Question: Short question: I'd like to add two constraints, so a textview always stays below both of two other labels. I'd like to do this via Interface Builder.
Longer explanation. This is my screen:

The "Lorem ipsum" text currently has a constraint that lets it stay 8 px below the red "MAR-14" label. I'd like to add a second, lower priority constraint that lets it stay 8 px below the location label ("Amsterdam, Netherlands") as well. How can I add this constraint easily in Interface Builder?
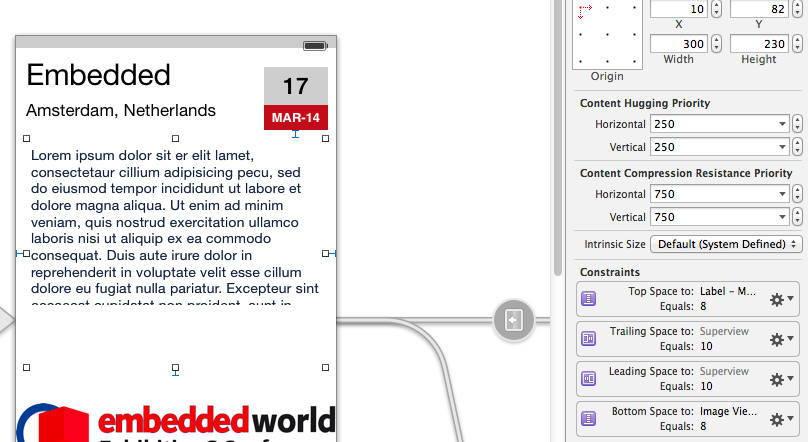
Answer: You add a second constraint pretty much just like you added the first constraint. You can Control-drag from one view to the other and select the Vertical Spacing constraint.
At first, this new constraint will be at priority 1000 (required) and will use the current distance from the canvas. You can select the new constraint and adjust those attributes.
How do you expect these two constraints to work in practice, though? What result do you want? Since the first constraint to the "MAR-14" label is at 1000 priority and specifies "equal" (rather than an inequality), the distance determines the spacing, period. A lower priority constraint will never matter.
If you want the Lorem ipsum to be a certain distance from , then you would need a few constraints. One saying the top of Lopem ipsum is greater than or equal to the bottom of MAR-14 plus 8. Another saying the top of Lorem ipsum is greater than or equal to the bottom of Amsterdam plus however much. And then a third saying it should be as close as possible to the top of the superview: the top of Lorem ipsum is equal to the top of the superview. You set the priority of this last one to be lower than required, but probably still pretty high. However, you want it lower than the vertical compression resistance priorities of the views in between. 740 might be good.